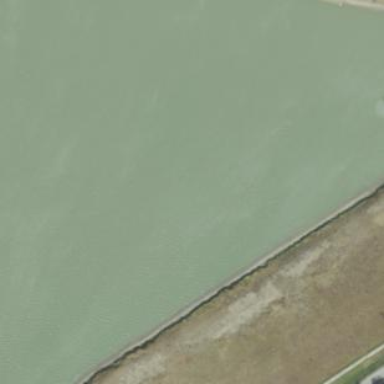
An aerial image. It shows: Beautiful retention pond with water.